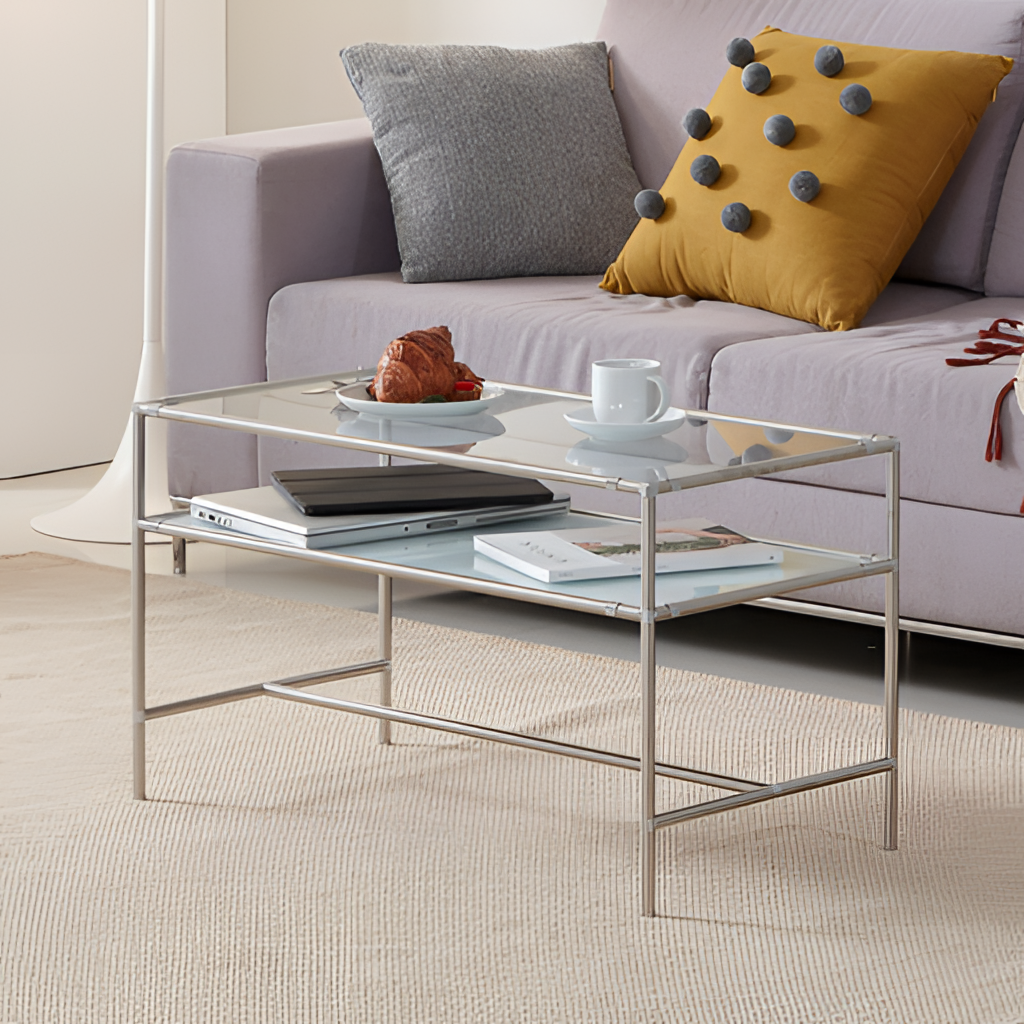
fabric sofa, Living room, modern, beige fabric flooring, with textured pattern, paint wallpaper, with solid pattern